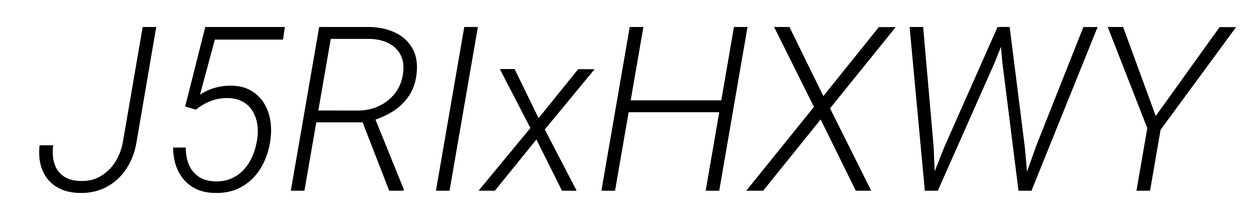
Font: Roboto-Italic_Light_Italic